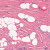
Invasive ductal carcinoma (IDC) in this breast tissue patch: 1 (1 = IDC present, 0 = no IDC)